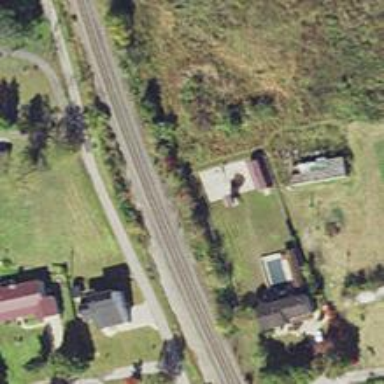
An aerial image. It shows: Railway track.